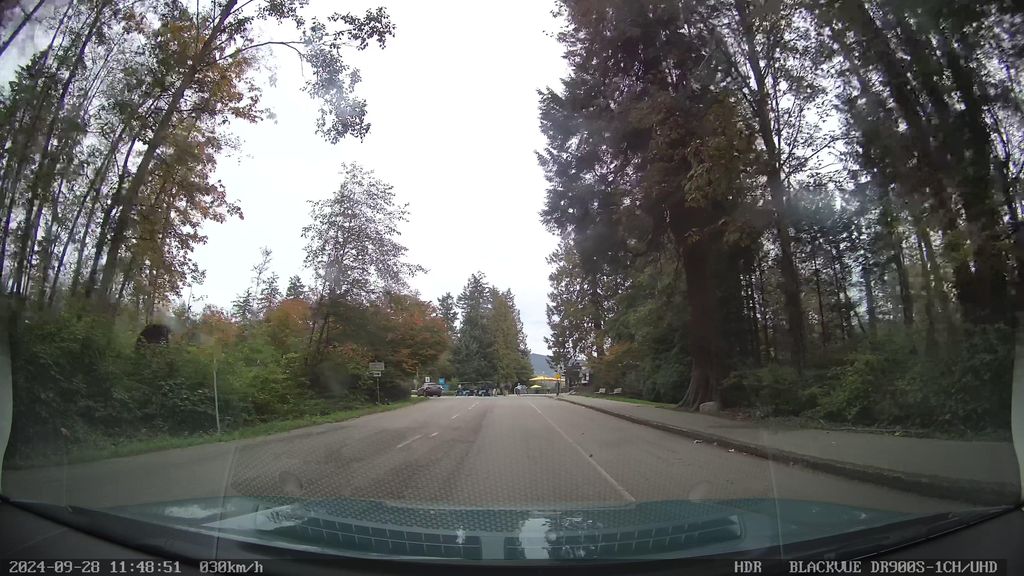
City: vancouver